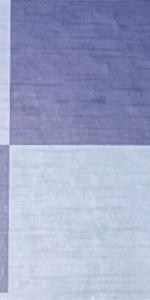
Label: Empty